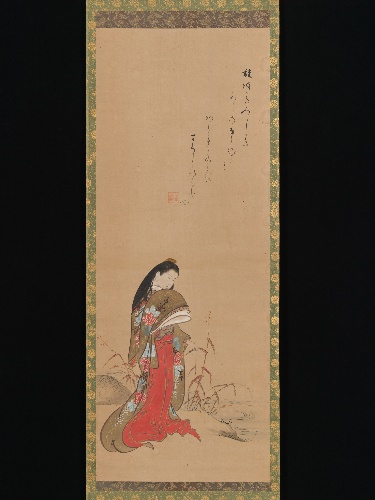
Artist: Nishikawa Sukenobu
Artist bio: Japanese, 1671–1750
Date: late 18th century
Object type: Hanging scroll
Classification: Paintings
Medium: Hanging scroll; ink and color on paper
Culture: Japan
Period: Edo period (1615–1868)
Dimensions: Image: 33 3/4 in. × 13 in. (85.8 × 33 cm)
Overall with mounting: 65 9/16 × 14 7/16 in. (166.5 × 36.7 cm)
Overall with knobs: 65 9/16 × 17 1/16 in. (166.5 × 43.3 cm)
Department: Asian Art
Credit line: Mary Griggs Burke Collection, Gift of the Mary and Jackson Burke Foundation, 2015
Accession year: 2015
Repository: Metropolitan Museum of Art, New York, NY
Tags: Women